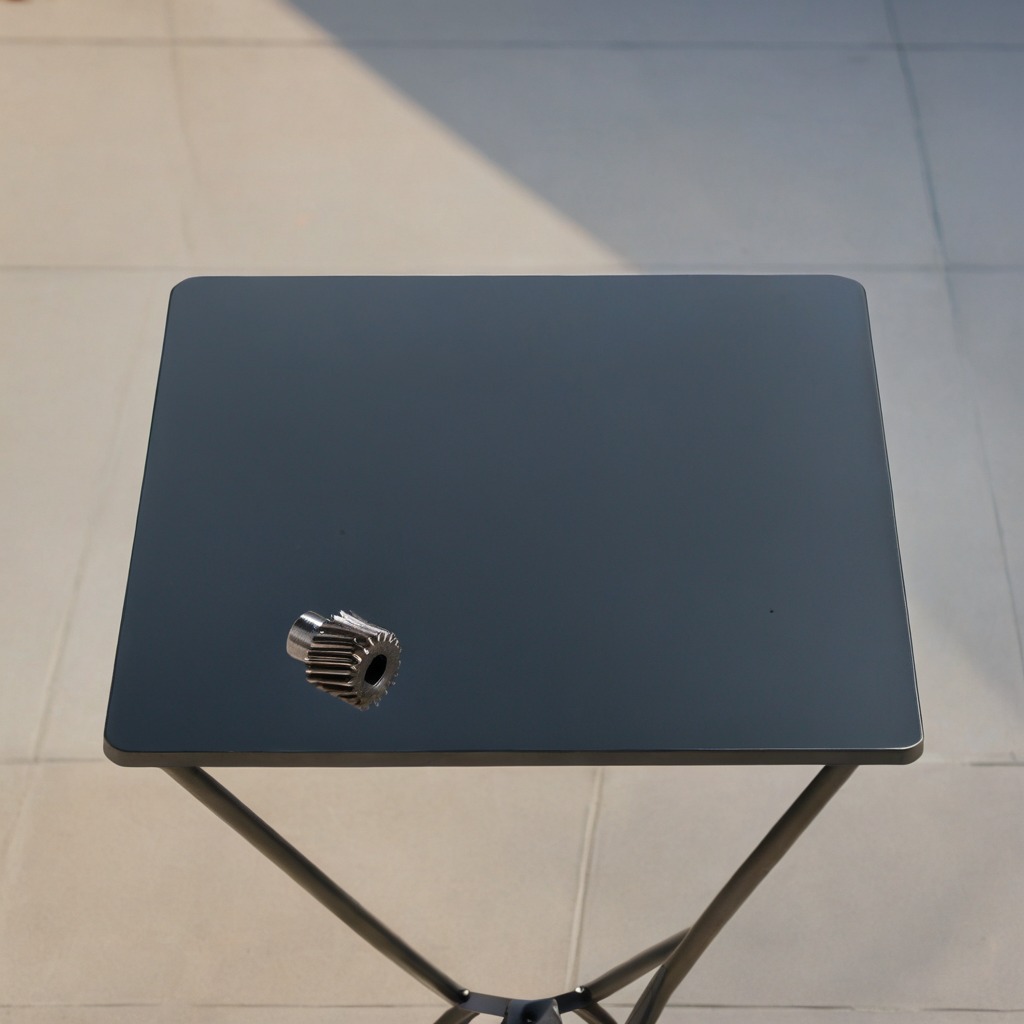
A steel gear with teeth is lying on a utility table in a temporary outdoor tool station.